Interaction volume radius: 10 \u00c5
Interaction volume height: 10 \u00c5
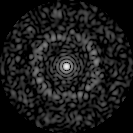
Disorder parameter: 0.8325